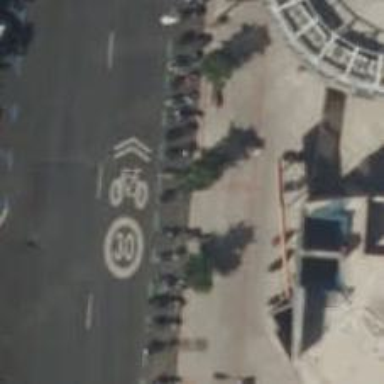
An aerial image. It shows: Motorcycle parking facility.